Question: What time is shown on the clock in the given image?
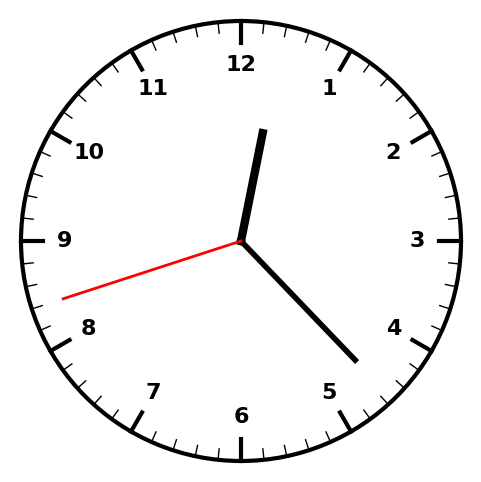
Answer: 12:22:42